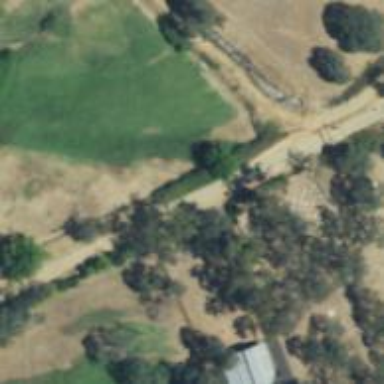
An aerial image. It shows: Driveway.